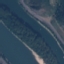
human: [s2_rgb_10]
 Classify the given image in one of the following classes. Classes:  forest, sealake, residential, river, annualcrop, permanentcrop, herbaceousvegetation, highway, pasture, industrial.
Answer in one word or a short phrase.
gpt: River